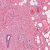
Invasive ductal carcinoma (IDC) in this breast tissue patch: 1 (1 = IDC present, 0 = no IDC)